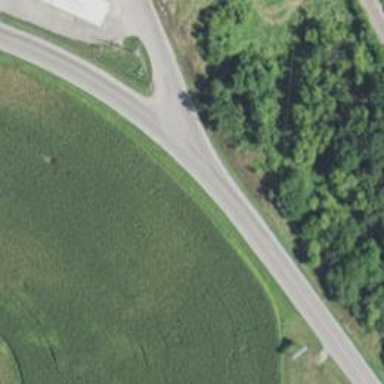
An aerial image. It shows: Asphalt road classified as primary highway.